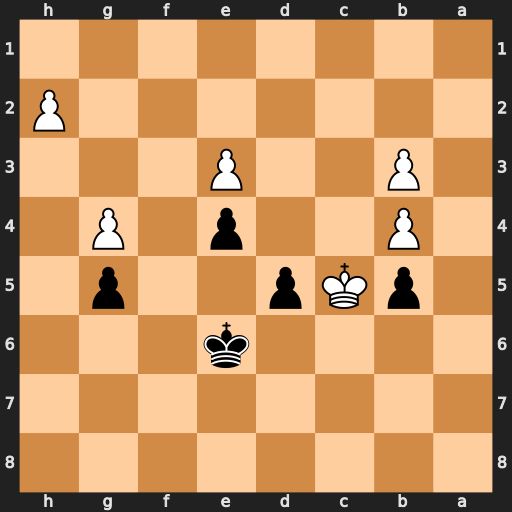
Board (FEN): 8/8/4k3/1pKp2p1/1P2p1P1/1P2P3/7P/8
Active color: b
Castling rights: -
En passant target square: -
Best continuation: Ke5 h3 d4 exd4+ Kf6 Kxb5 e3